Question: I'm trying to convert M1 OHLC data to M15 using the pandas resample function but not getting anywhere, this is what I've got:
'''
df = pd.read_csv("EURUSD.csv")
df = df.set_index("DatetimeIndex")
print(" Done!")
df = df.resample('1H').agg({'Open': 'first',
'High': 'max',
'Low': 'min',
'Close': 'last'})
'''
I get the error
'''
TypeError: Only valid with DatetimeIndex, TimedeltaIndex or PeriodIndex, but got an instance of 'Index'
'''
I tried removing the '.set_index' and it gave another error saying can't do RangeIndex
the data I have looks like this:

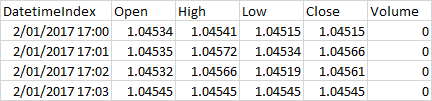
Answer: My strong guess is that the problem is with the data type of your index. CSV files do not store data types and pandas has to do some guesswork in finding the types.
Since pandas couldn't figure out the first column had datetime values, it considered it a string; So when you set it as the index it created a vanilla index for you (hence the 'Index' type in the error, not a 'DatetimeIndex') You want to convert it to the proper format while/after the 'read_csv' call and before setting it as the index.
Please refer to <URL> from where the 'parse_dates' parameter is downwards.
P.S: A tip for asking better questions, you can share a part of your data like this to provide a minimal reproducible example:
'''
from io import StringIO
df = pandas.read_csv(StringIO("""A,B,C
a,b,c
d,,f"""))
'''
often times you might find the answer to your question while trying to make the minimal example before getting on SO!